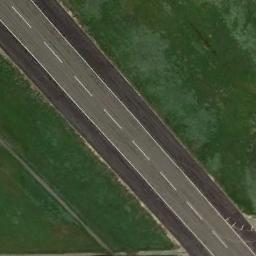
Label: runway